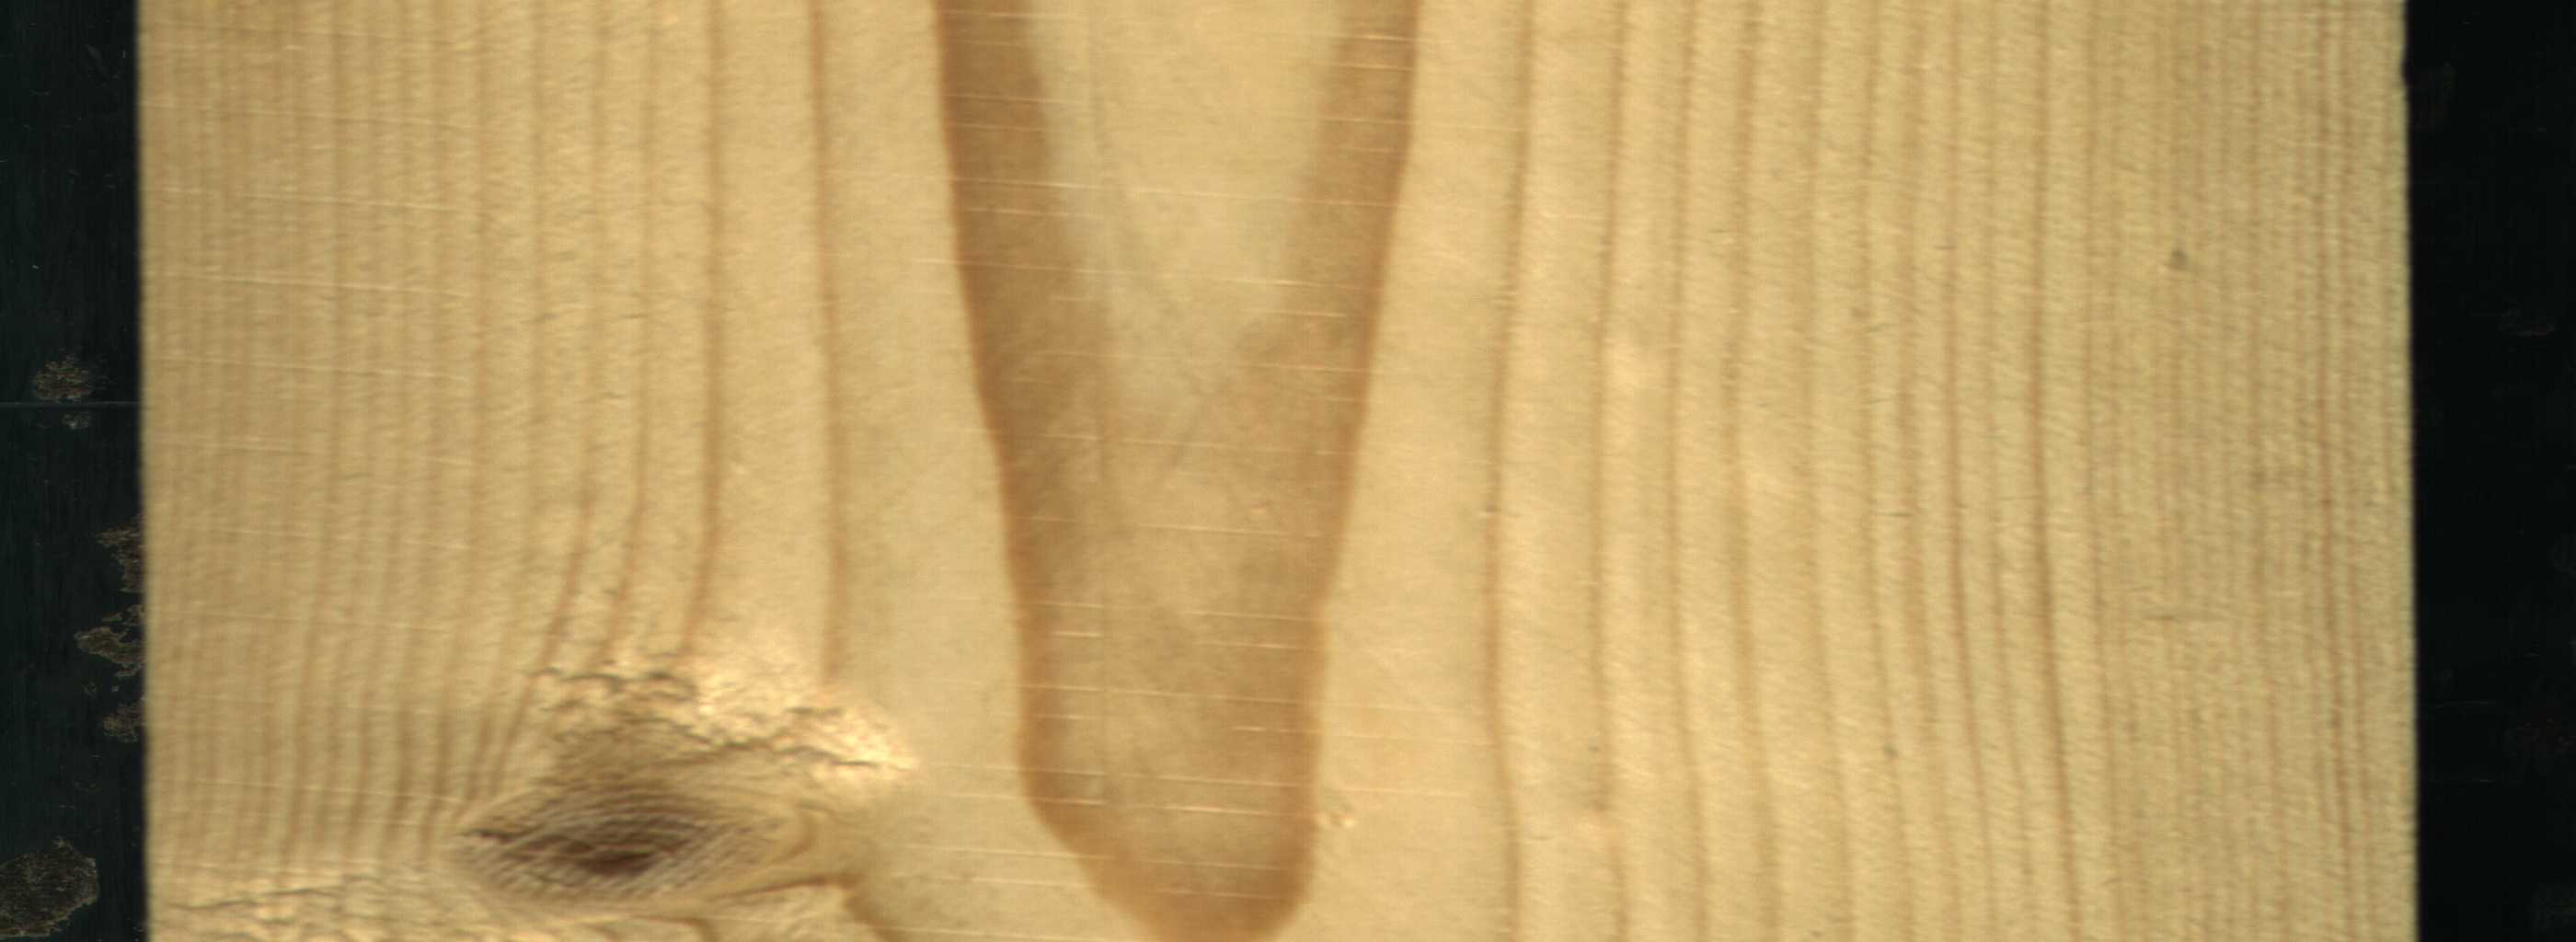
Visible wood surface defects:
Live_Knot